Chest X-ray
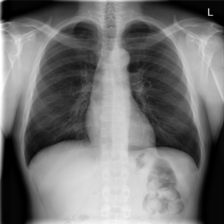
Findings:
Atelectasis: negative
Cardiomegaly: negative
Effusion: negative
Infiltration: negative
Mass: negative
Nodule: negative
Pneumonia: negative
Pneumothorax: negative
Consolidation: negative
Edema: negative
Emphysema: negative
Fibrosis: negative
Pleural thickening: negative
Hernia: negative